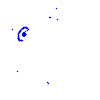
Particle: electron